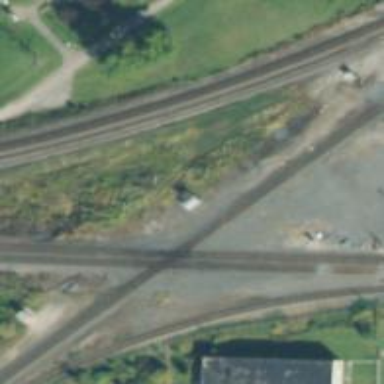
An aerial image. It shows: Railway crossing.